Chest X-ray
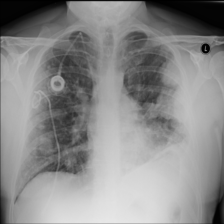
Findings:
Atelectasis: negative
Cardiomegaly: negative
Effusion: negative
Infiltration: negative
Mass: positive
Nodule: negative
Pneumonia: negative
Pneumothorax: positive
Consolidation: negative
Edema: negative
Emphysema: negative
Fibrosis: negative
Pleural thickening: negative
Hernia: negative